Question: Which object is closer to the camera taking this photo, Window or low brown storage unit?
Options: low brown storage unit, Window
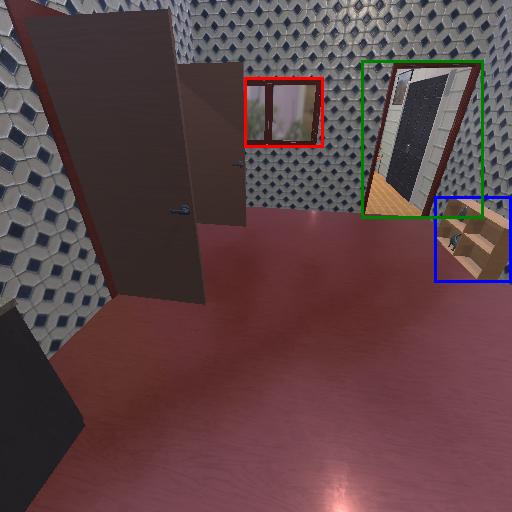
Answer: low brown storage unit